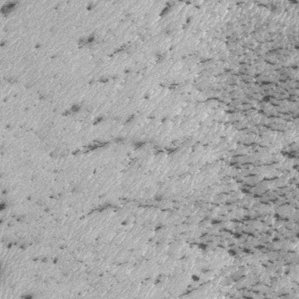
Label: frost